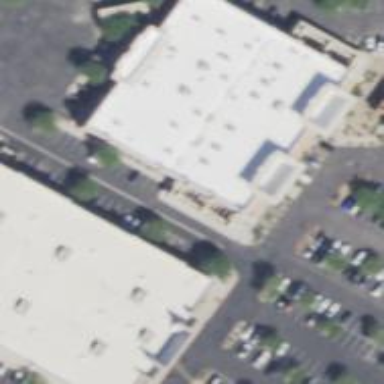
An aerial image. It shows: Building used as fitness center.